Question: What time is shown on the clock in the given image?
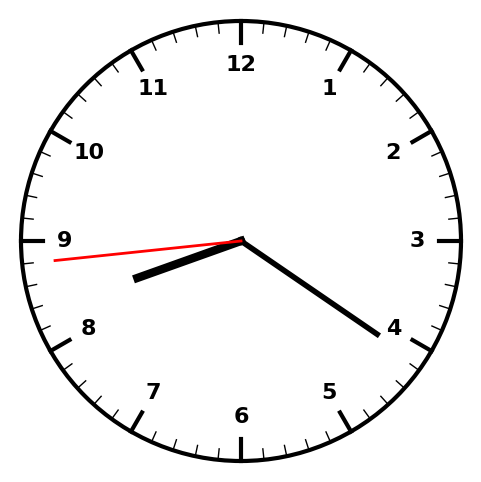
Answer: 08:20:44